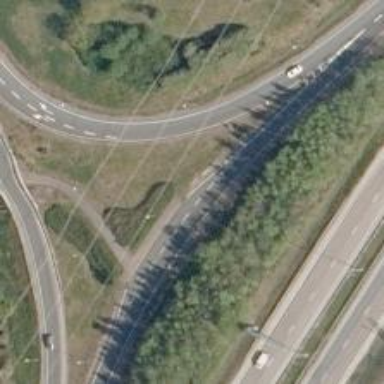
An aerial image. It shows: Asphalt trunk link road.